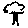
Label: tree